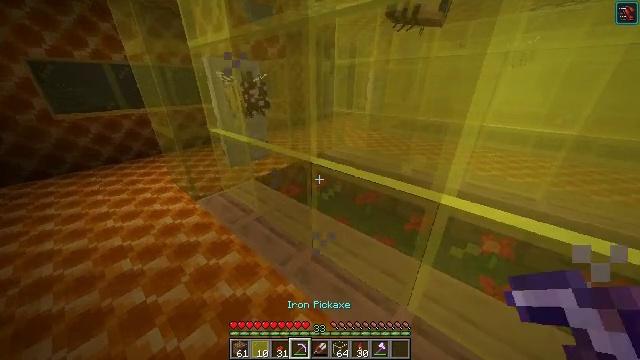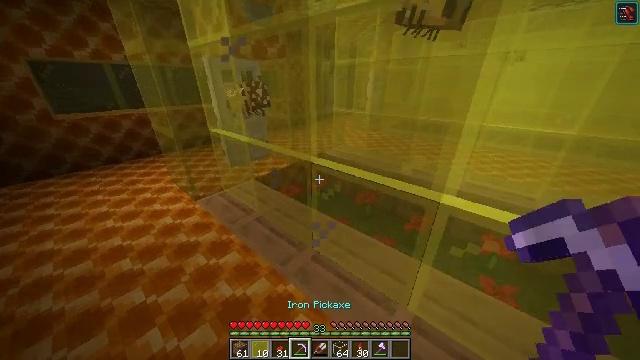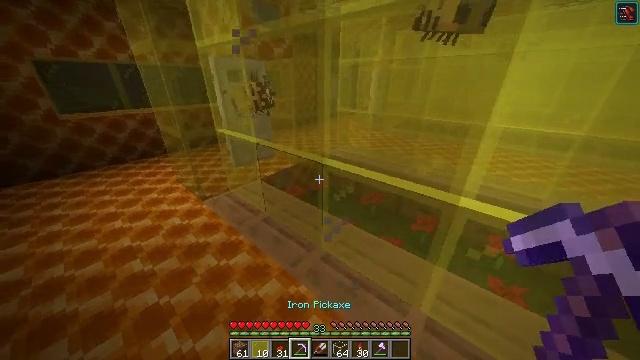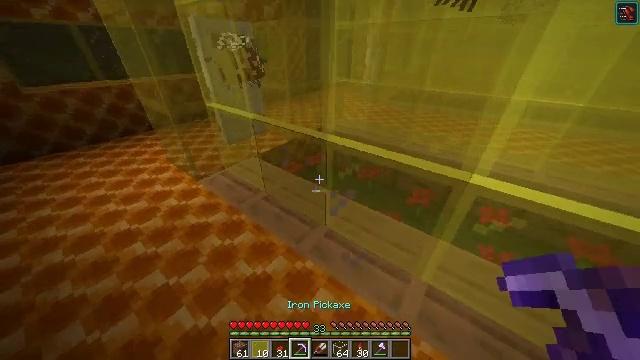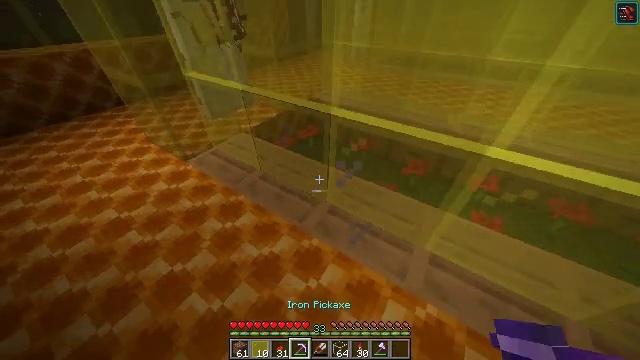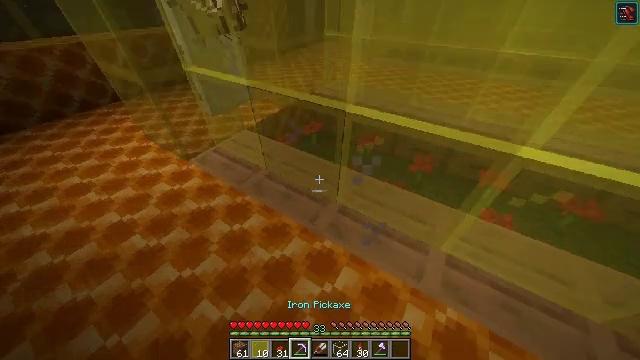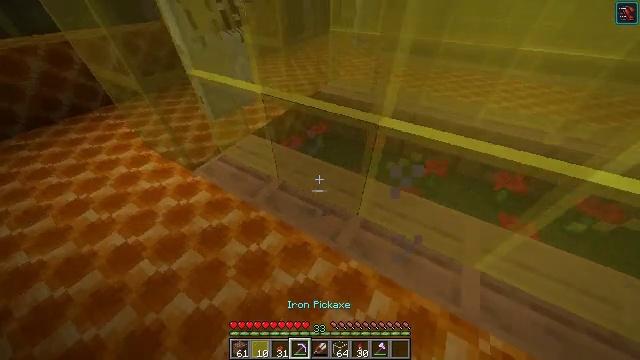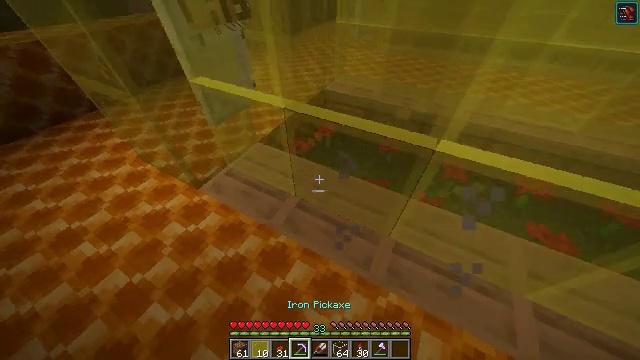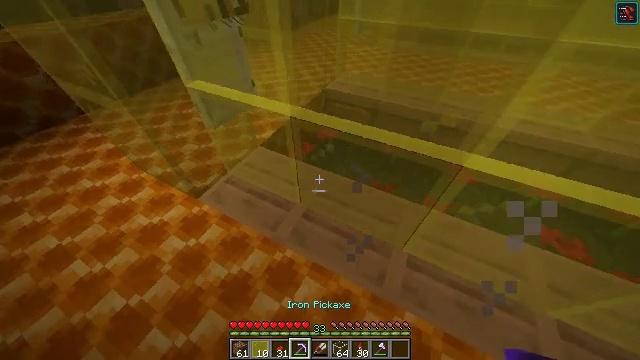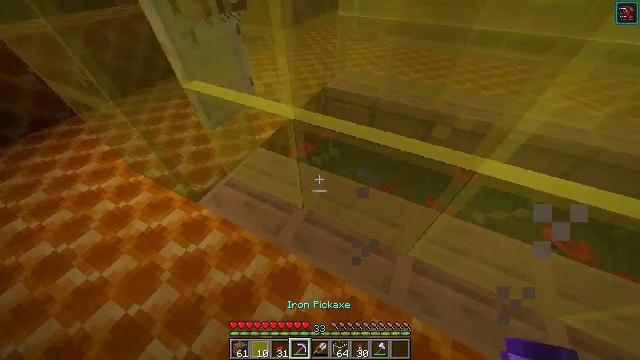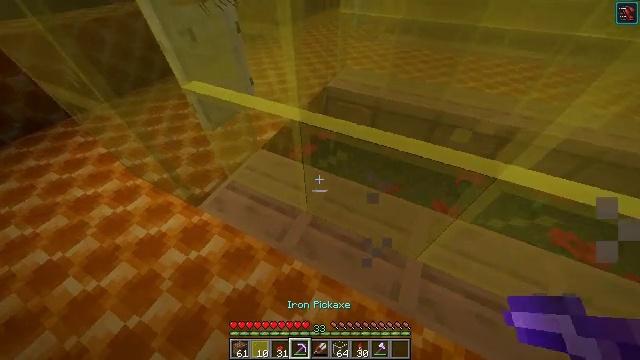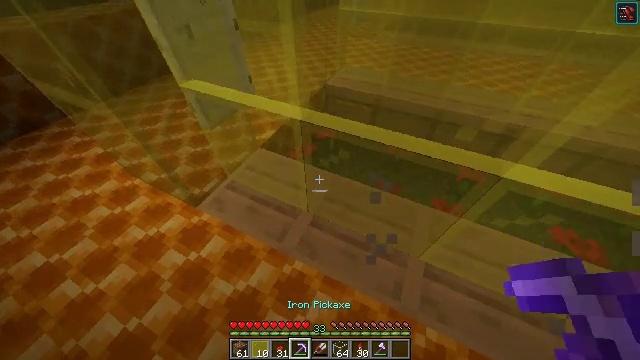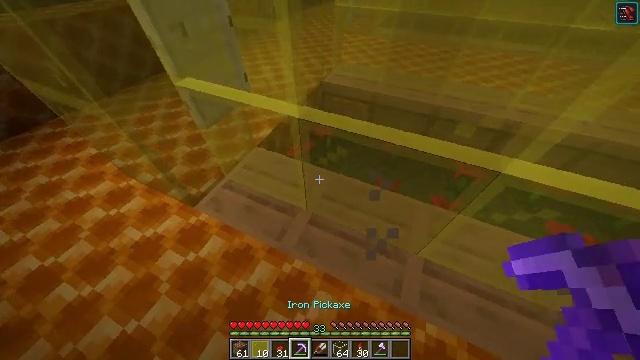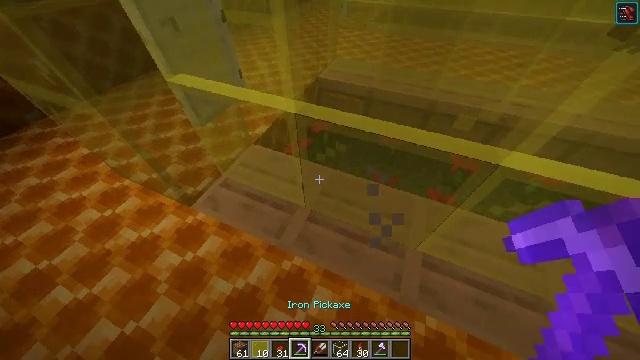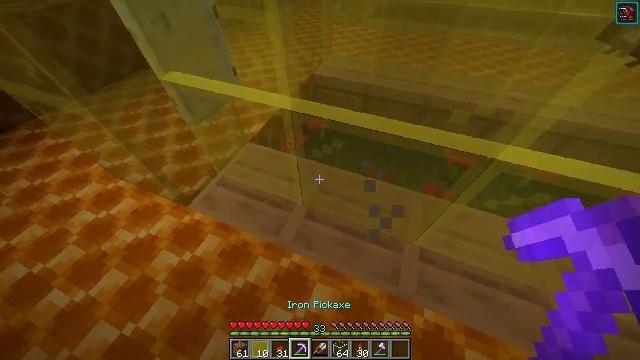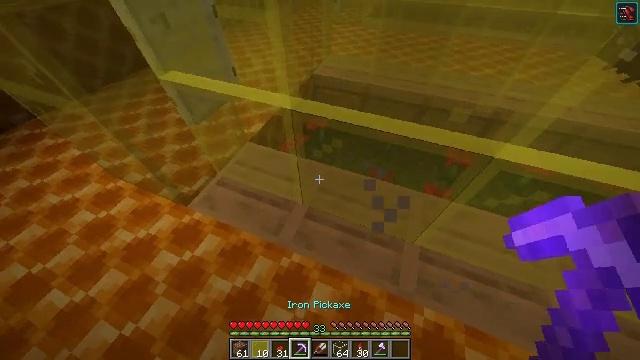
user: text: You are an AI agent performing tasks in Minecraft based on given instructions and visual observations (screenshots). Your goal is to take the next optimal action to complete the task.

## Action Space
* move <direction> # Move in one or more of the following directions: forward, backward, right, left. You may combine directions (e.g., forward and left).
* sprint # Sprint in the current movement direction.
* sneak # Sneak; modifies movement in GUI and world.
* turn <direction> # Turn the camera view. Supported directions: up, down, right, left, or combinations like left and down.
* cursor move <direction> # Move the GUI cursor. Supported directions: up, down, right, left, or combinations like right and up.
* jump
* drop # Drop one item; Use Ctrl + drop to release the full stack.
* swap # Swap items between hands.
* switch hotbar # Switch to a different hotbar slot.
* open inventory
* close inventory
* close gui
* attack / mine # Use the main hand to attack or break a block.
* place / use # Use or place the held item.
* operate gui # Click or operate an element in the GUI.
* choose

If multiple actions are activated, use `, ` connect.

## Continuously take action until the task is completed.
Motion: motion action
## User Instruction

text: Organize honeycombs in a 2x2 pattern to craft a honeycomb block.
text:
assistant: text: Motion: no_op
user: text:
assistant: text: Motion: move left
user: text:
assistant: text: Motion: move forward and move left, turn right and down
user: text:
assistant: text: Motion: move forward and move left, turn right and down
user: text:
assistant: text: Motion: move forward and move left, turn down
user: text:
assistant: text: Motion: move forward and move left, turn right and down
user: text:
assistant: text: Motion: move forward, turn right and down
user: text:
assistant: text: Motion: turn down
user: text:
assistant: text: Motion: no_op
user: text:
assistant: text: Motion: no_op
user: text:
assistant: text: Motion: no_op
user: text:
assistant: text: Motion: turn right
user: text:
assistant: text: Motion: turn right
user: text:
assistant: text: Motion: turn right
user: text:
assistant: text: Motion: no_op
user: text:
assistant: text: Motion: no_op
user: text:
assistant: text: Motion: turn right
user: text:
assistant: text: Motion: turn right
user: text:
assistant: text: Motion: no_op
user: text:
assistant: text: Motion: no_op
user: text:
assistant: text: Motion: turn right
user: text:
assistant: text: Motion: move left, turn right and down
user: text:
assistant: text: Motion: move left, turn right and down
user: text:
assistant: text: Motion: no_op
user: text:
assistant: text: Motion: no_op
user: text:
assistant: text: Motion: no_op
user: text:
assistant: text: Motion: no_op
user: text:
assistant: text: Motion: no_op
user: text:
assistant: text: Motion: use / place
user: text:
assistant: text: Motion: use / place